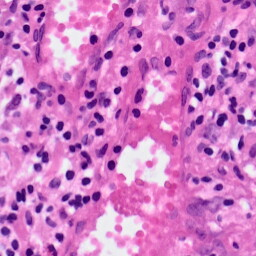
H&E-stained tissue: Lung